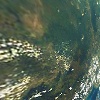
Label: land